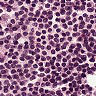
Metastatic tissue present: no